Field crop: tomato
Growth stage: 1
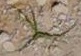
Species: cyperus